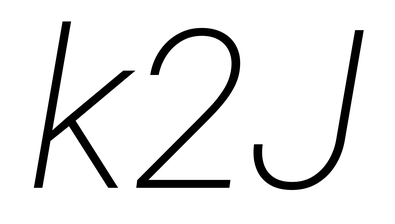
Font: Roboto-Italic_ExtraLight_Italic